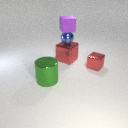
large green metal cylinder to the left of large red metal cube